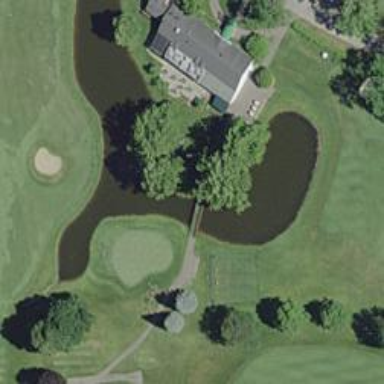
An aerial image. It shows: Bridge over path used as golf cartpath.